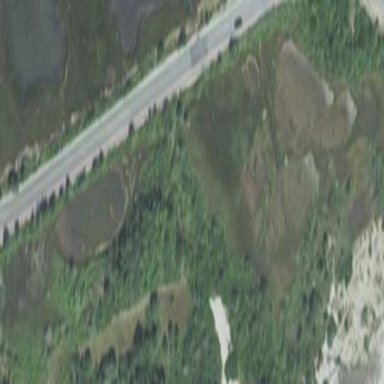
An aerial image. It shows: Saltmarsh wetland.